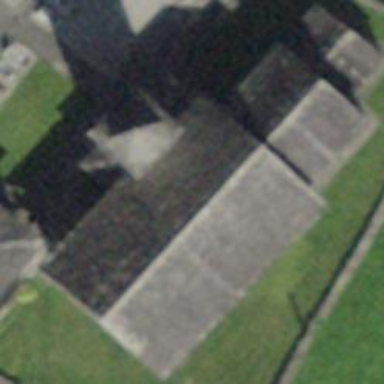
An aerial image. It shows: Beautiful church building.